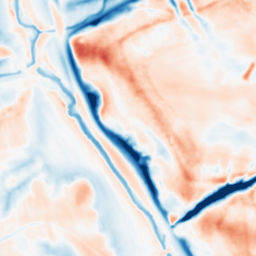
Category: multiscale
Decomposition family: dog
Decomposition parameters: sigma_low: 1
sigma_high: 10
Upsampling method: bspline
Upsampling parameters: scale: 4
Upsampling scale: 4